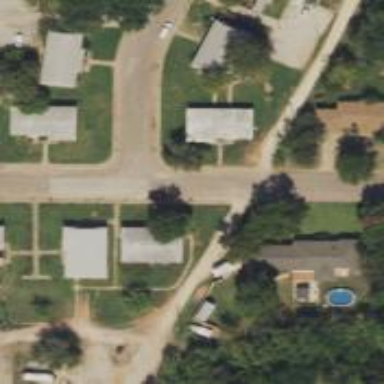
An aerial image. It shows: Alley classified as service road.